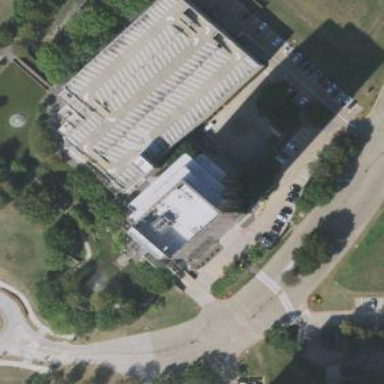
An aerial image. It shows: Office building.